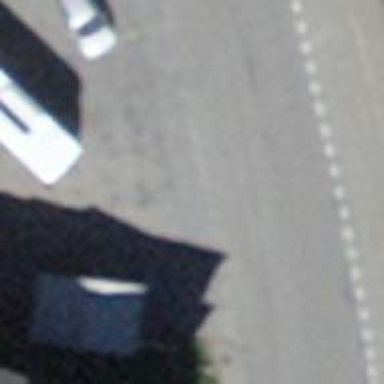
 serving as platform for public transportation."